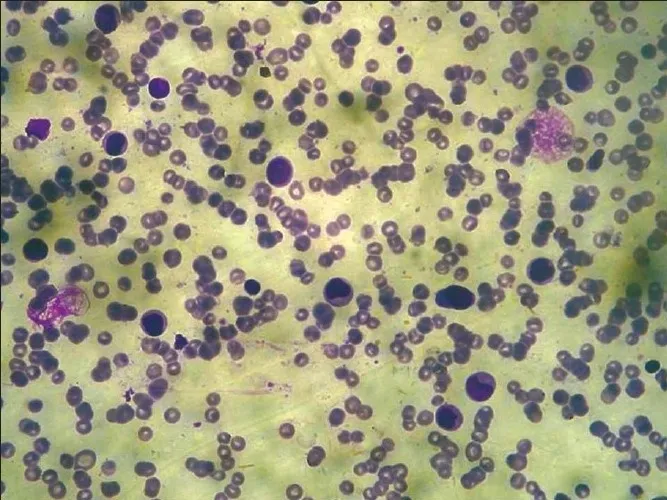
Peripheral blood smear showing blast cells (Giemsa stain, 40x).
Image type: pathology (giemsa)